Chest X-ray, PA view. Patient: 49 years old, sex M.
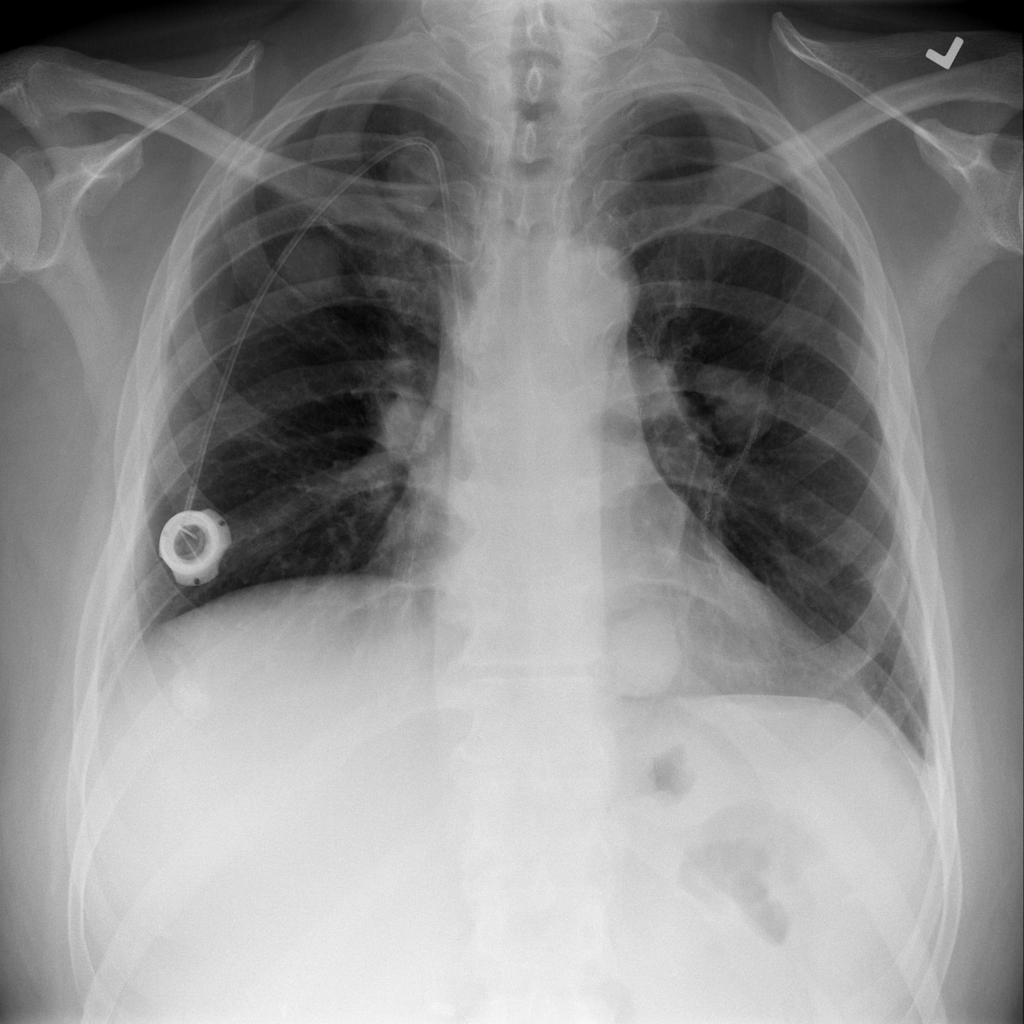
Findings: Nodule